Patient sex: M
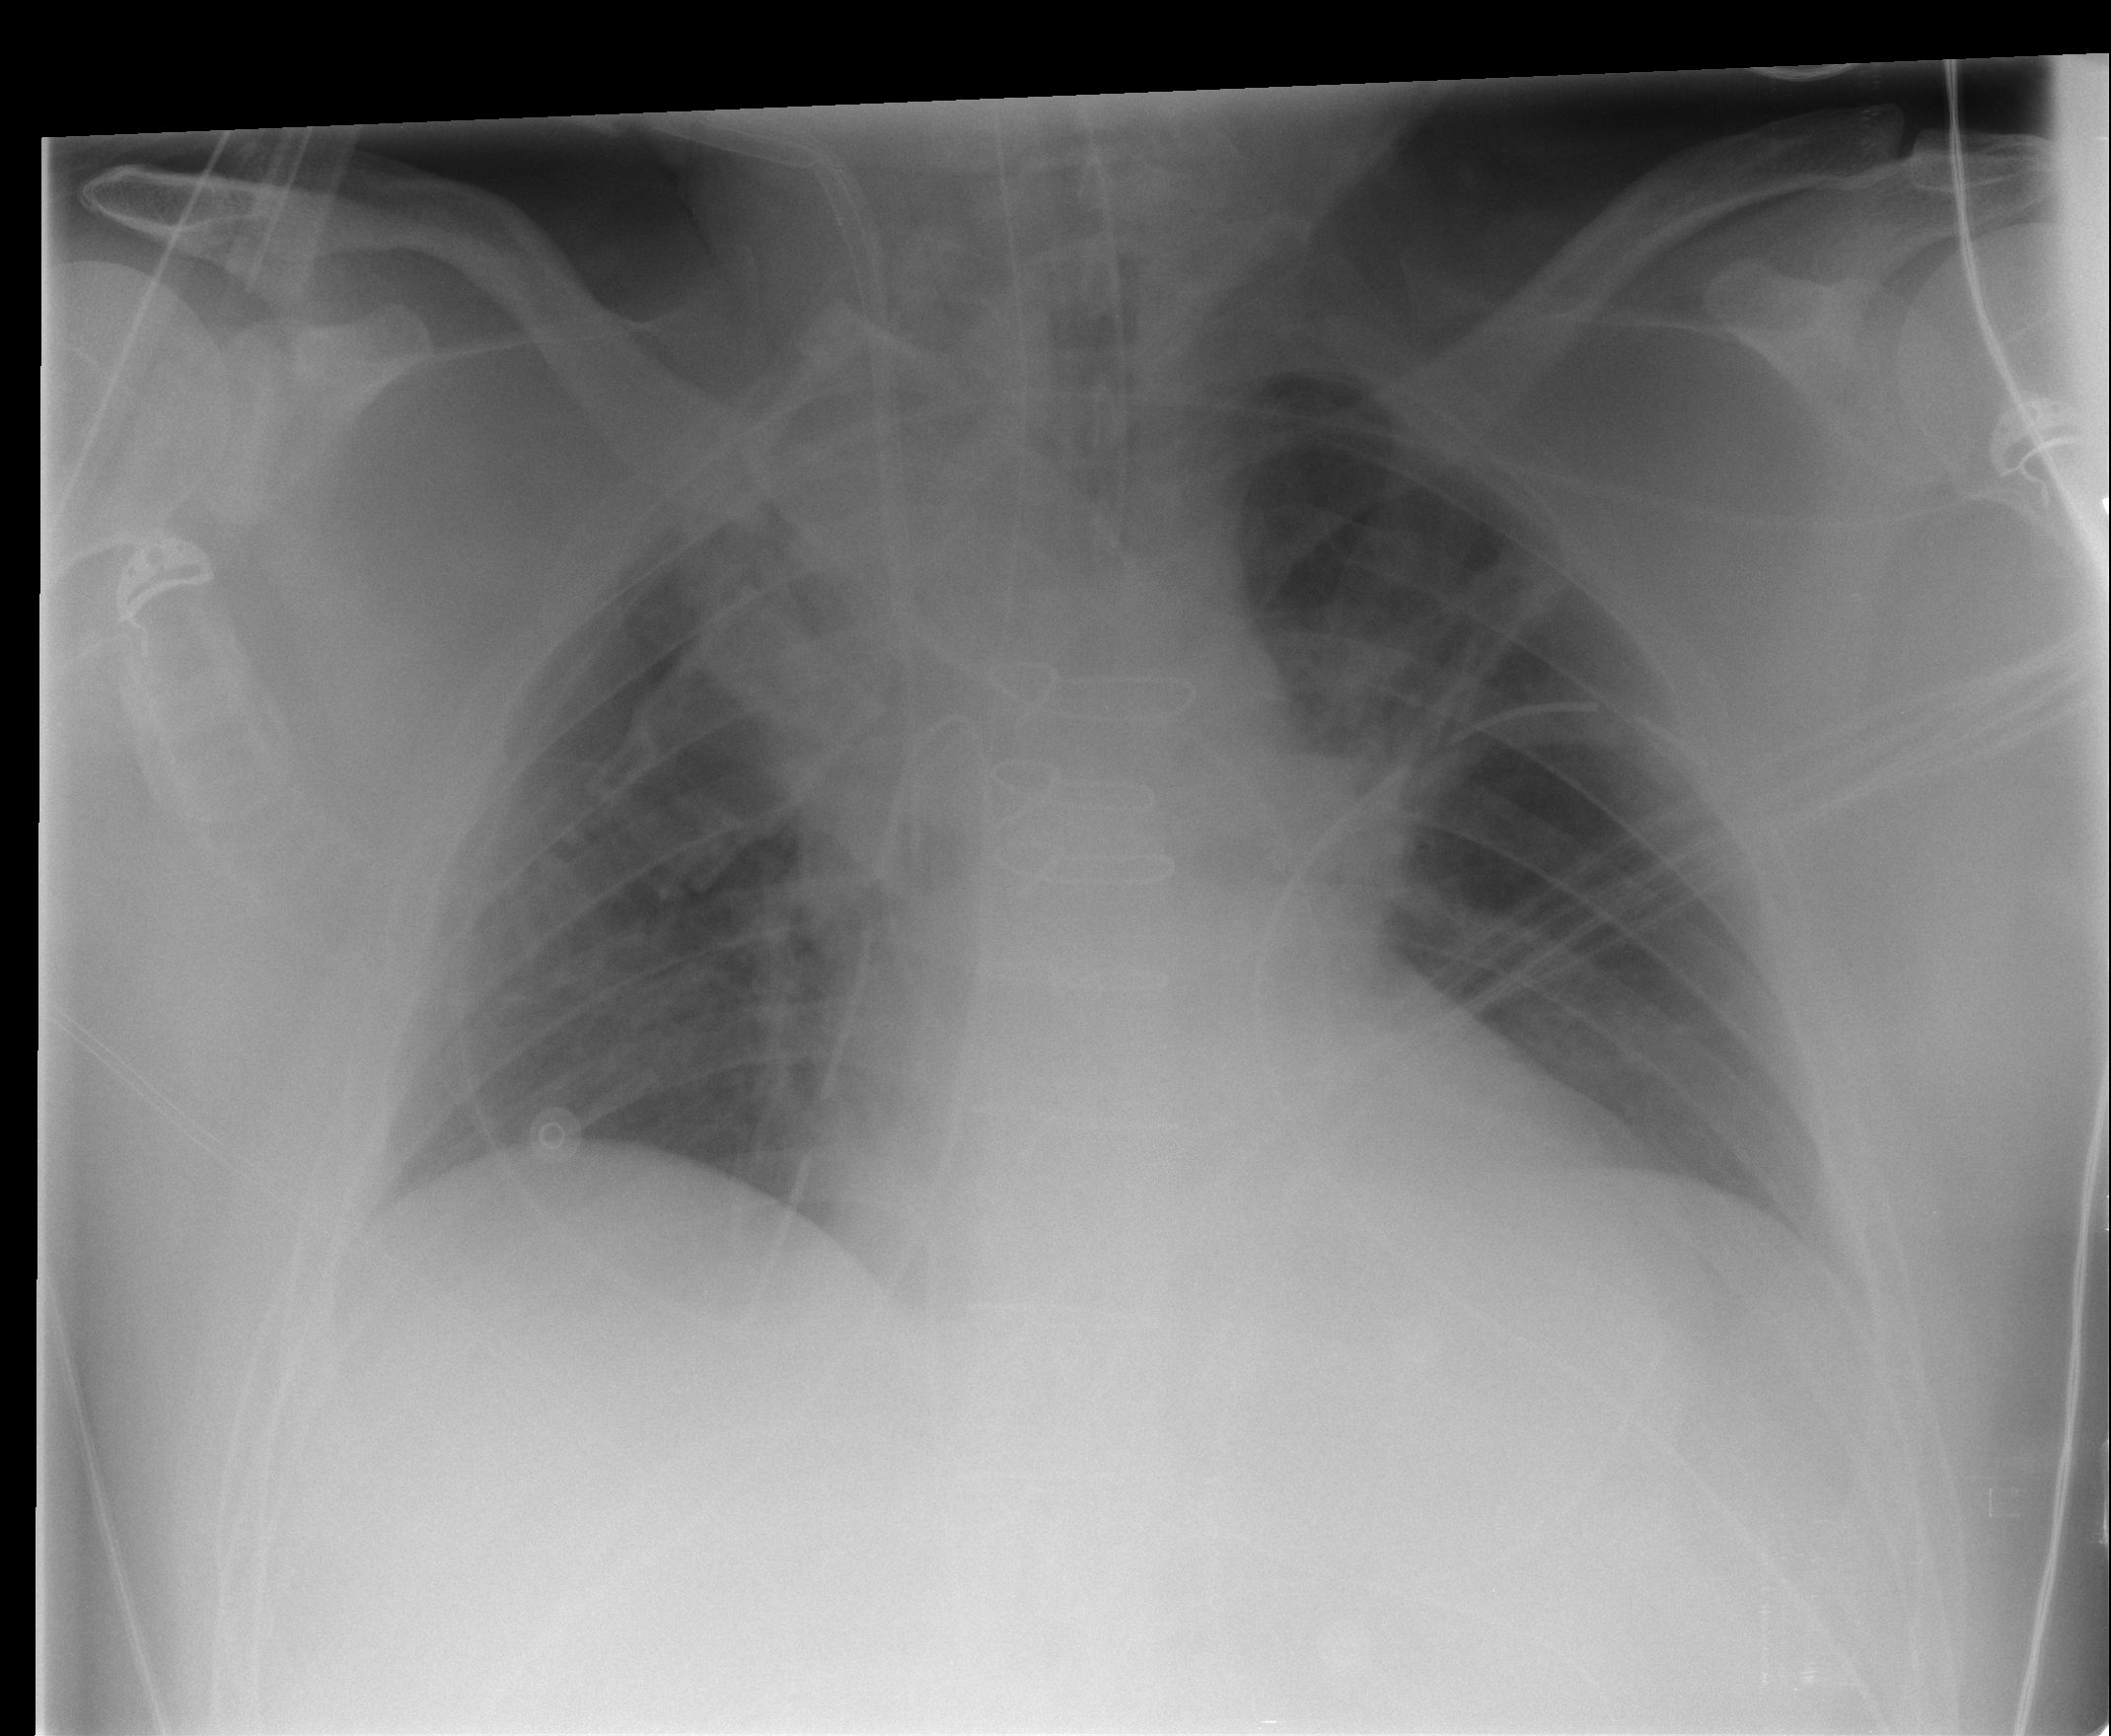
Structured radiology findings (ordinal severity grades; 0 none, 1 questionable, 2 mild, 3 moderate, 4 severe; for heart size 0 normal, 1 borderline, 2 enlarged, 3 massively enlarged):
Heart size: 0
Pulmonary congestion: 0
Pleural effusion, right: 0
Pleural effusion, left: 0
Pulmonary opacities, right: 2
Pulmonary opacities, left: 0
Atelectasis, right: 3
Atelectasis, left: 1